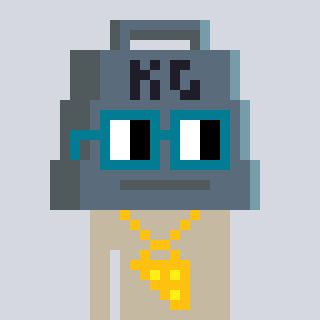
a pixel art character with square dark green glasses, a weight-shaped head and a bege-colored body on a cool background